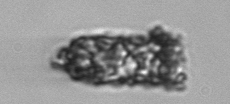
Label: Tintinnopsis